Question: I'd like to create a toolbar item like the central item seen in Xcode/iTune/Instruments/etc:

Can anyone tell me what it's called and how to go about creating my own?
Also, will I face problems getting my app approved by Apple when I submit it to the Mac App Store, for imitating Apple's own apps too much?
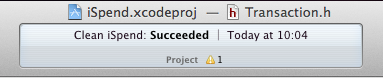
Answer: I finally implemented the solution from here:
<URL>
Here are the initial results: